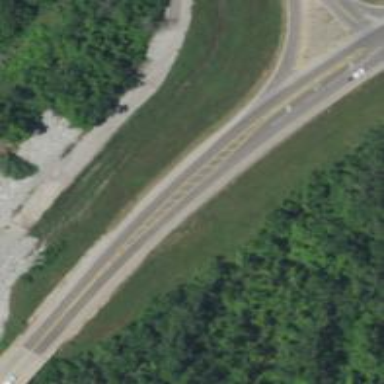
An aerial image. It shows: Primary highway.